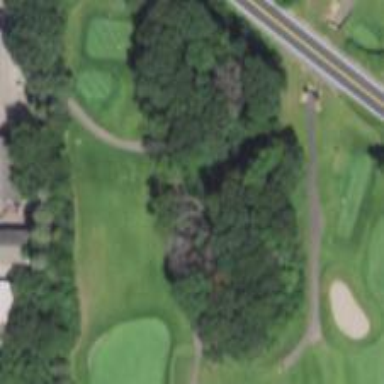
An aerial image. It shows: Pathway for golfing.